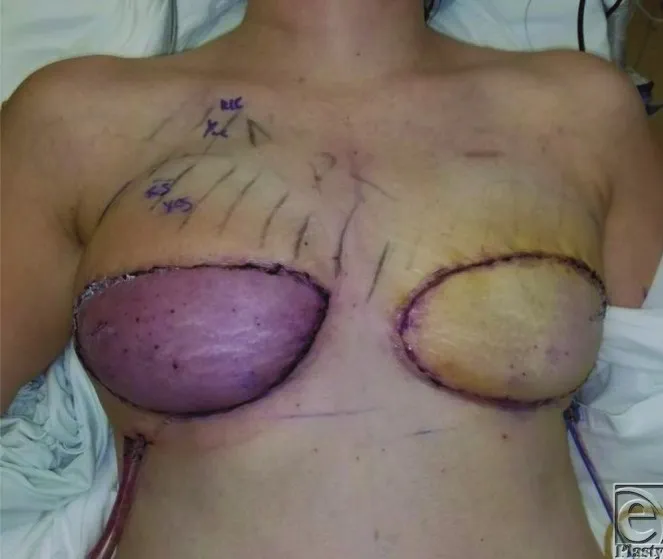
Postoperative day 4 acute venous congestion of the right deep inferior epigastric perforator flap.
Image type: medical_photograph (other_medical_photograph)